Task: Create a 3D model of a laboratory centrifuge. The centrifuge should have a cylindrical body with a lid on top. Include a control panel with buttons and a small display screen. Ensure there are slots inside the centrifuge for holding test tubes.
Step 160:
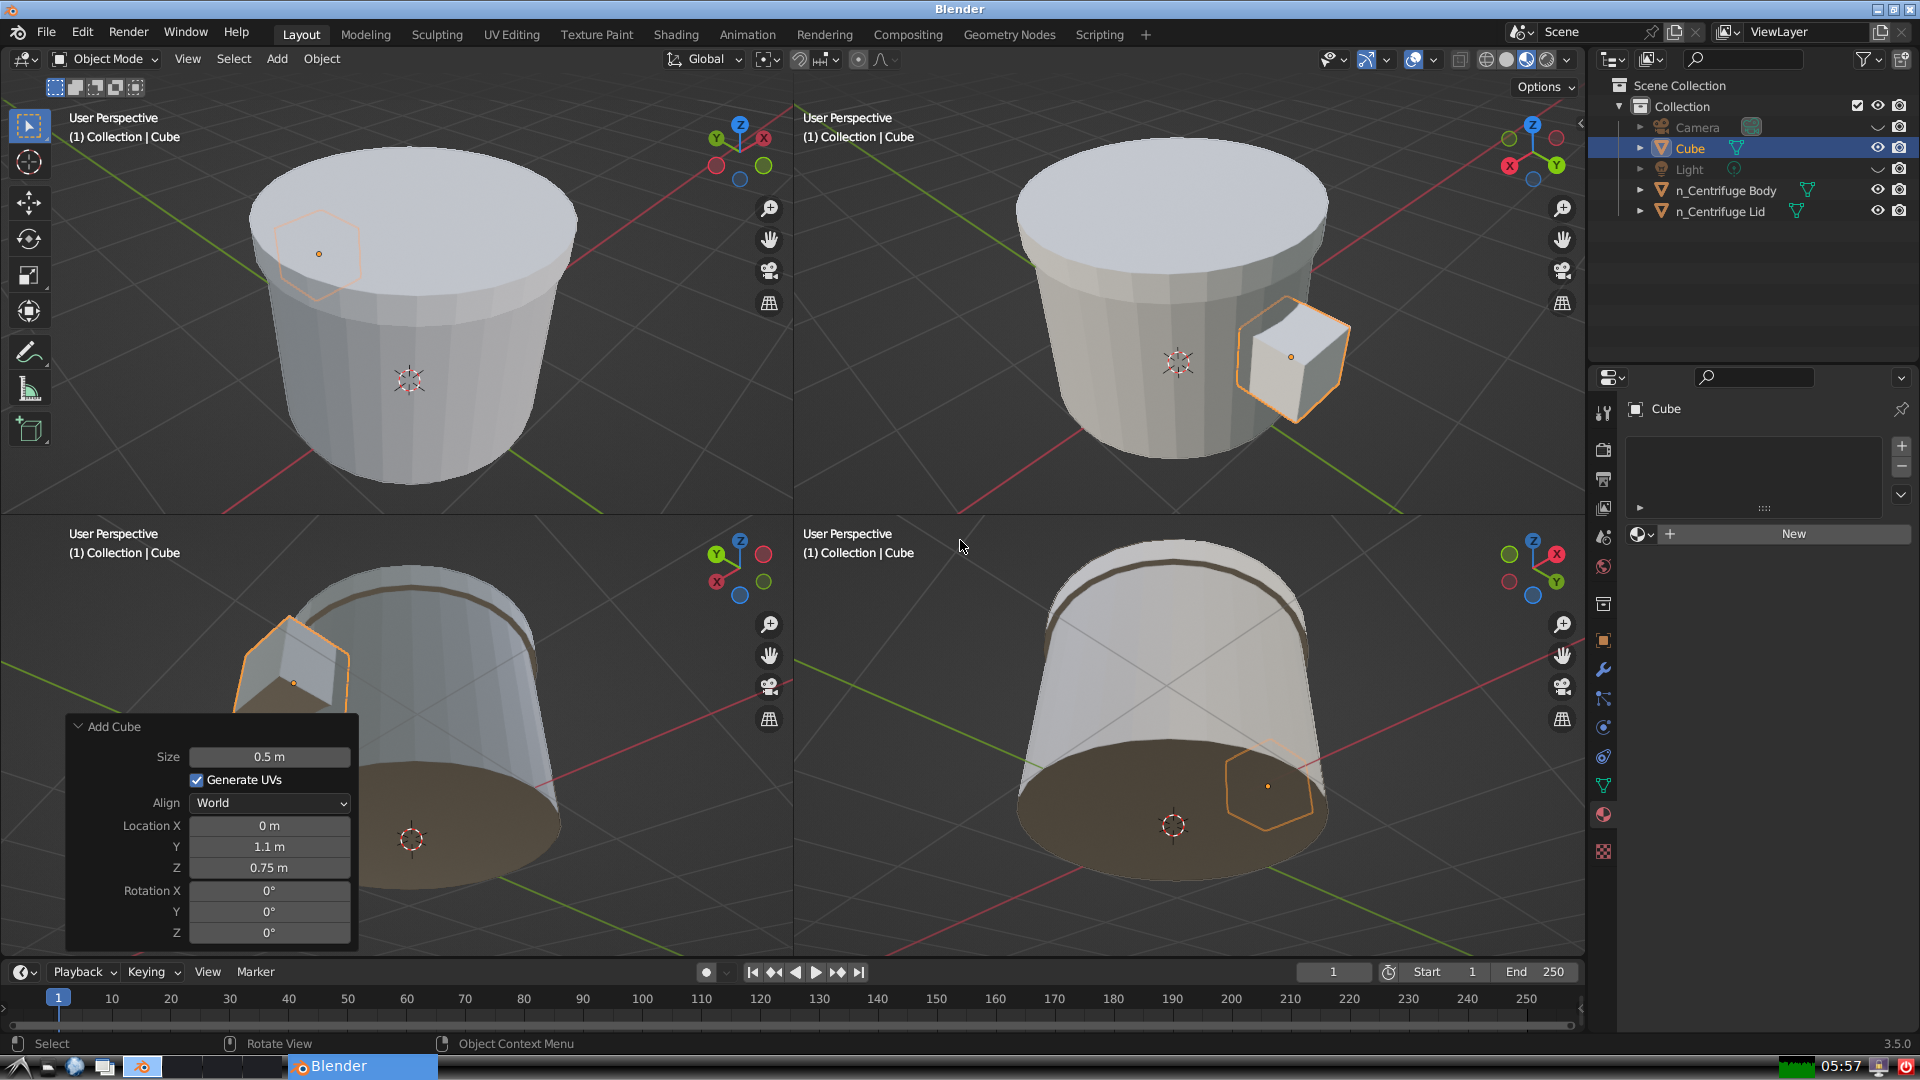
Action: {"mouse_move": [1608, 631]}